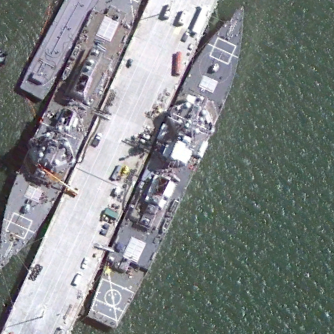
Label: destroyer